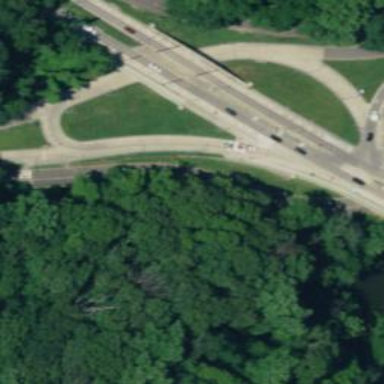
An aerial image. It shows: Marked crossing on cycleway road.